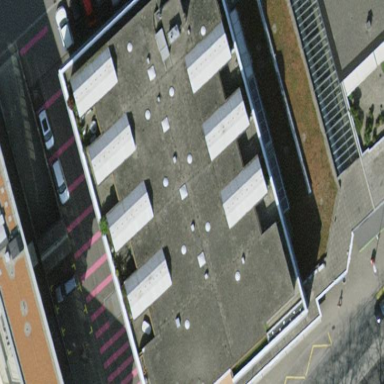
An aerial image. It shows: Commercial building.